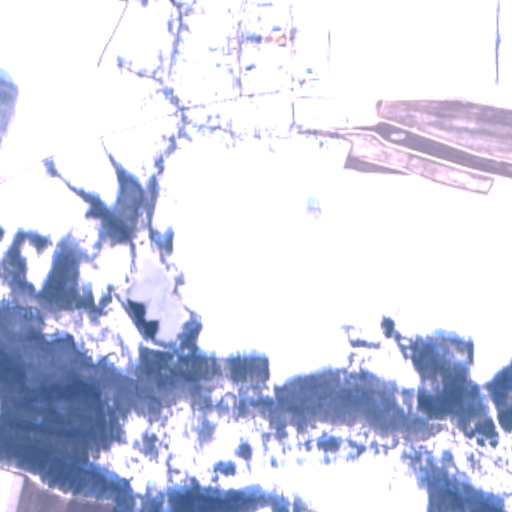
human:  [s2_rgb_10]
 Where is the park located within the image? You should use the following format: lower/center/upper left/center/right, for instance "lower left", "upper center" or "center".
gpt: The park is located in the upper center of the image.
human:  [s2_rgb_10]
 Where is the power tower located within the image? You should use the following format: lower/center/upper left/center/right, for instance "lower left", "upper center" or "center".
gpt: The power tower is located in the upper left of the image.
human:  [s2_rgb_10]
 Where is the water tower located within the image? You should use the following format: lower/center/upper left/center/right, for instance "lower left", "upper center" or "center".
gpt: The water tower is located in the upper center of the image.
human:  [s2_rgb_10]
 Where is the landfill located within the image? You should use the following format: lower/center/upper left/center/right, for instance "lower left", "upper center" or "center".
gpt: There is no landfill in the image.